Question: I get a Exception throught VersionControlOnNonFatalError-Eventhandler with the following Content:
"There is no working folder mapping for C:\SqlWorkspace."
I have indeed that mapping on my machine. Because of this, i wonder whats wrong.

The error is provoked on the line "workspace.PendAdd(pc.LocalItem);" where pc.LocalItem contains "C:\SqlWorkspace\Audits.sql"
Workspace.Folders contains: LocalItem: "C:\SqlWorkspace ServerItem: $/Code/y_Test/SqlHistoryNew Type: Map}"
Why this error, all settings and parameters seems to be ok?
Other questions like mine gave me no hints, which could have been useful.
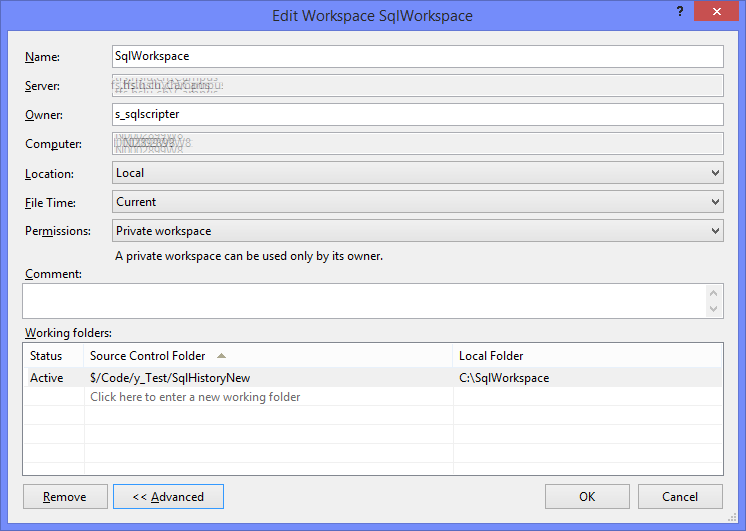
Answer: I found the solution. You have to call "" before any PendAdd / PendDelete / ... call.
The result is: No error and therefore GetPendingChanges() contains your promoted files.
I found the solution on this site: <URL>